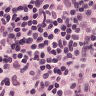
Metastatic tissue present: no